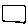
Label: square